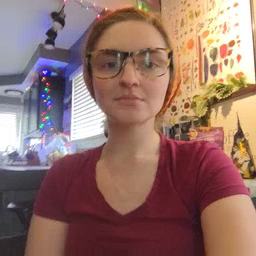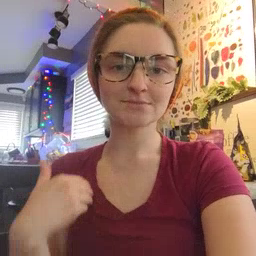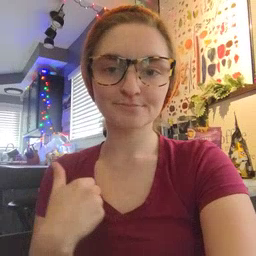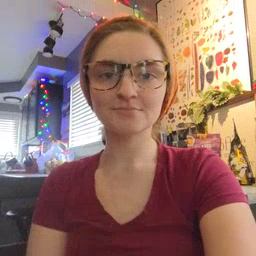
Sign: animal